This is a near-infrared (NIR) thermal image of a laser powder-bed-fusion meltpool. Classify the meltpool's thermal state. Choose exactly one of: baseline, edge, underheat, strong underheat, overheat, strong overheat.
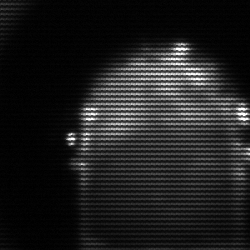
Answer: baseline